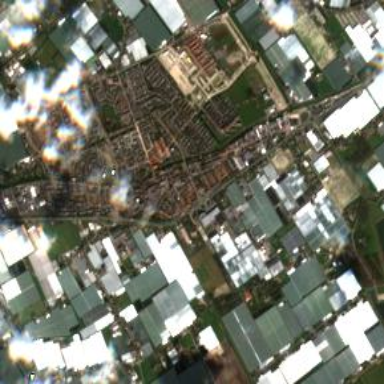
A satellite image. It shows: Greenhouses used for horticulture.